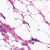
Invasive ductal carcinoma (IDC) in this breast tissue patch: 0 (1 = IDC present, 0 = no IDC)